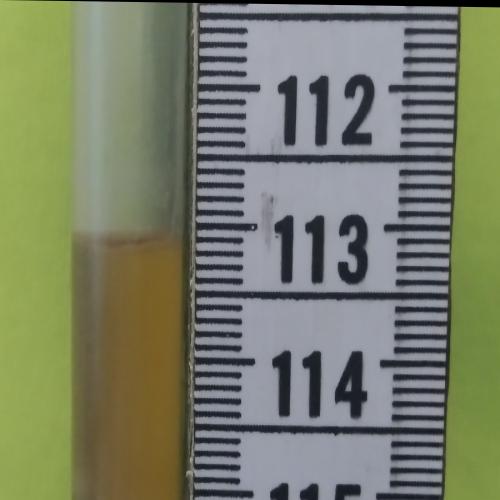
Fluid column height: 113.1 cm